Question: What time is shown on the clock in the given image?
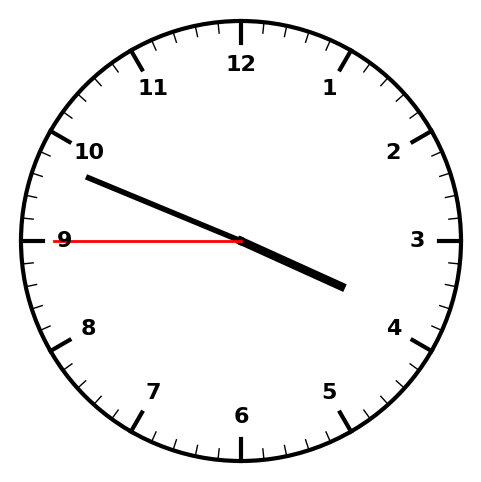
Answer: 03:48:45